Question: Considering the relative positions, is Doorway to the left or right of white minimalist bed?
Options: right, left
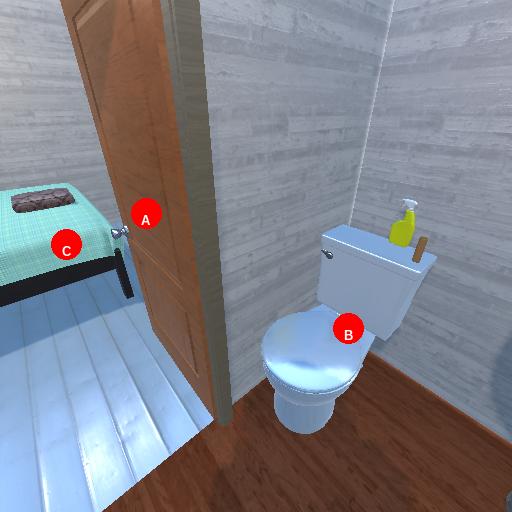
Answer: right